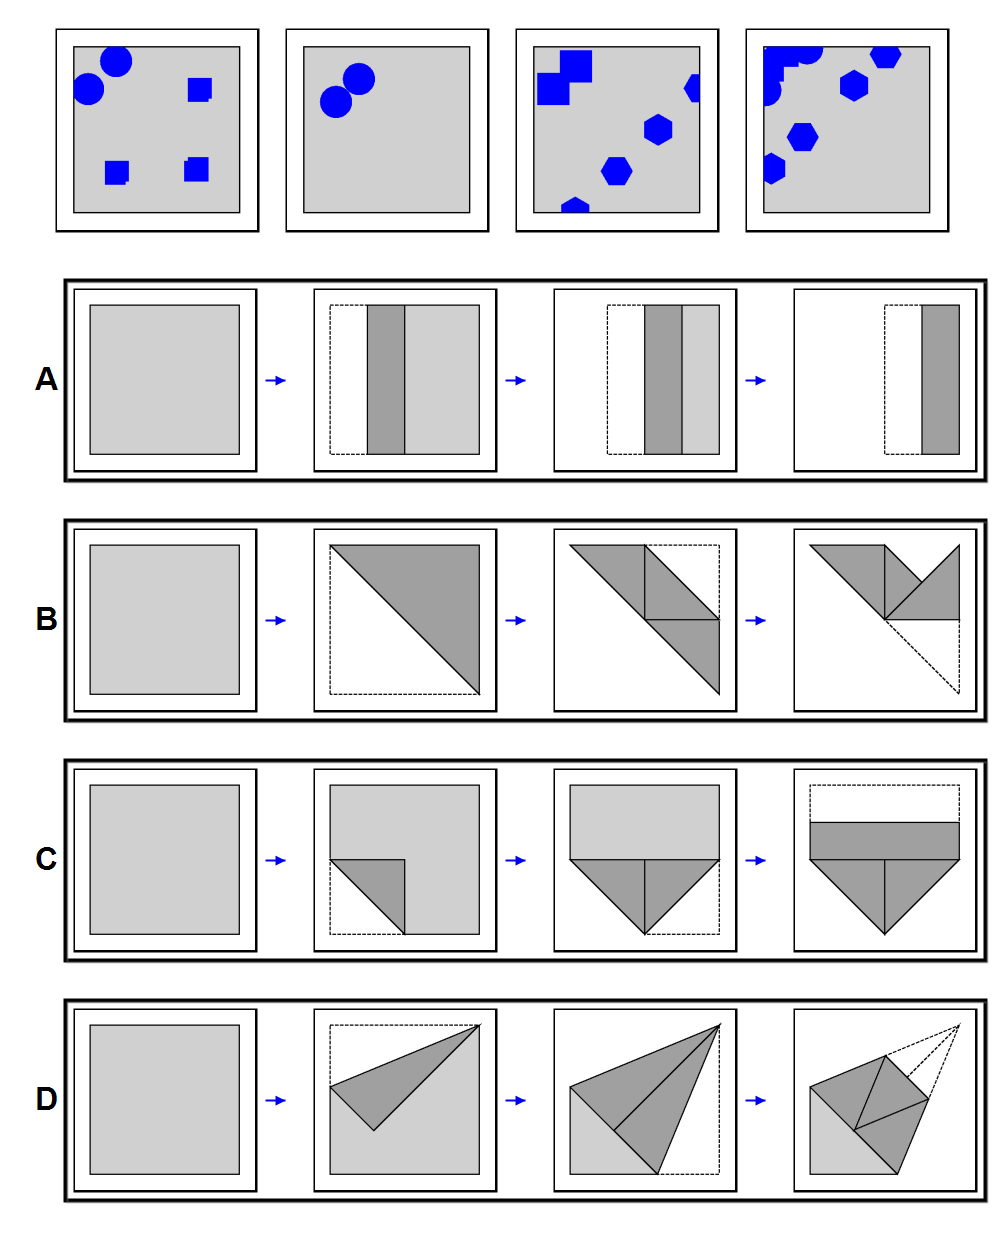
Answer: B